Question: I raised this question due to curiousity while using Google Goggle and Google's "Search by Image".
If you try giving Google an image to search, it can show you some results. Identical images work best (of course), but taken photo of various objects could be difficult.
I guess Google Goggle has workaround a bit by using text recognition and image matching recognition. If text recognition found the text, for instance, "SONY", then things might get simpler. If a brand's image is detected, then things should be simpler as well. The same goes with other famous brand and famous landmark, such as an Eiffel Tower. Having text and brand's image could help recognize things easily.
But if we are to search for something more obscure (need a better wording here), for instance, take this ramen image.

If you put this image into Google, you will get images of various other images that have similar colors and sometimes similar shape. Heck, there are other ramen images in the result, but I think it would be better if these ramen images are up in the top, since we input a ramen image, and our context here is ramen.
So here is my question, will it be possible to create such a software that can understand the context of the image? How can we express the context in the software?
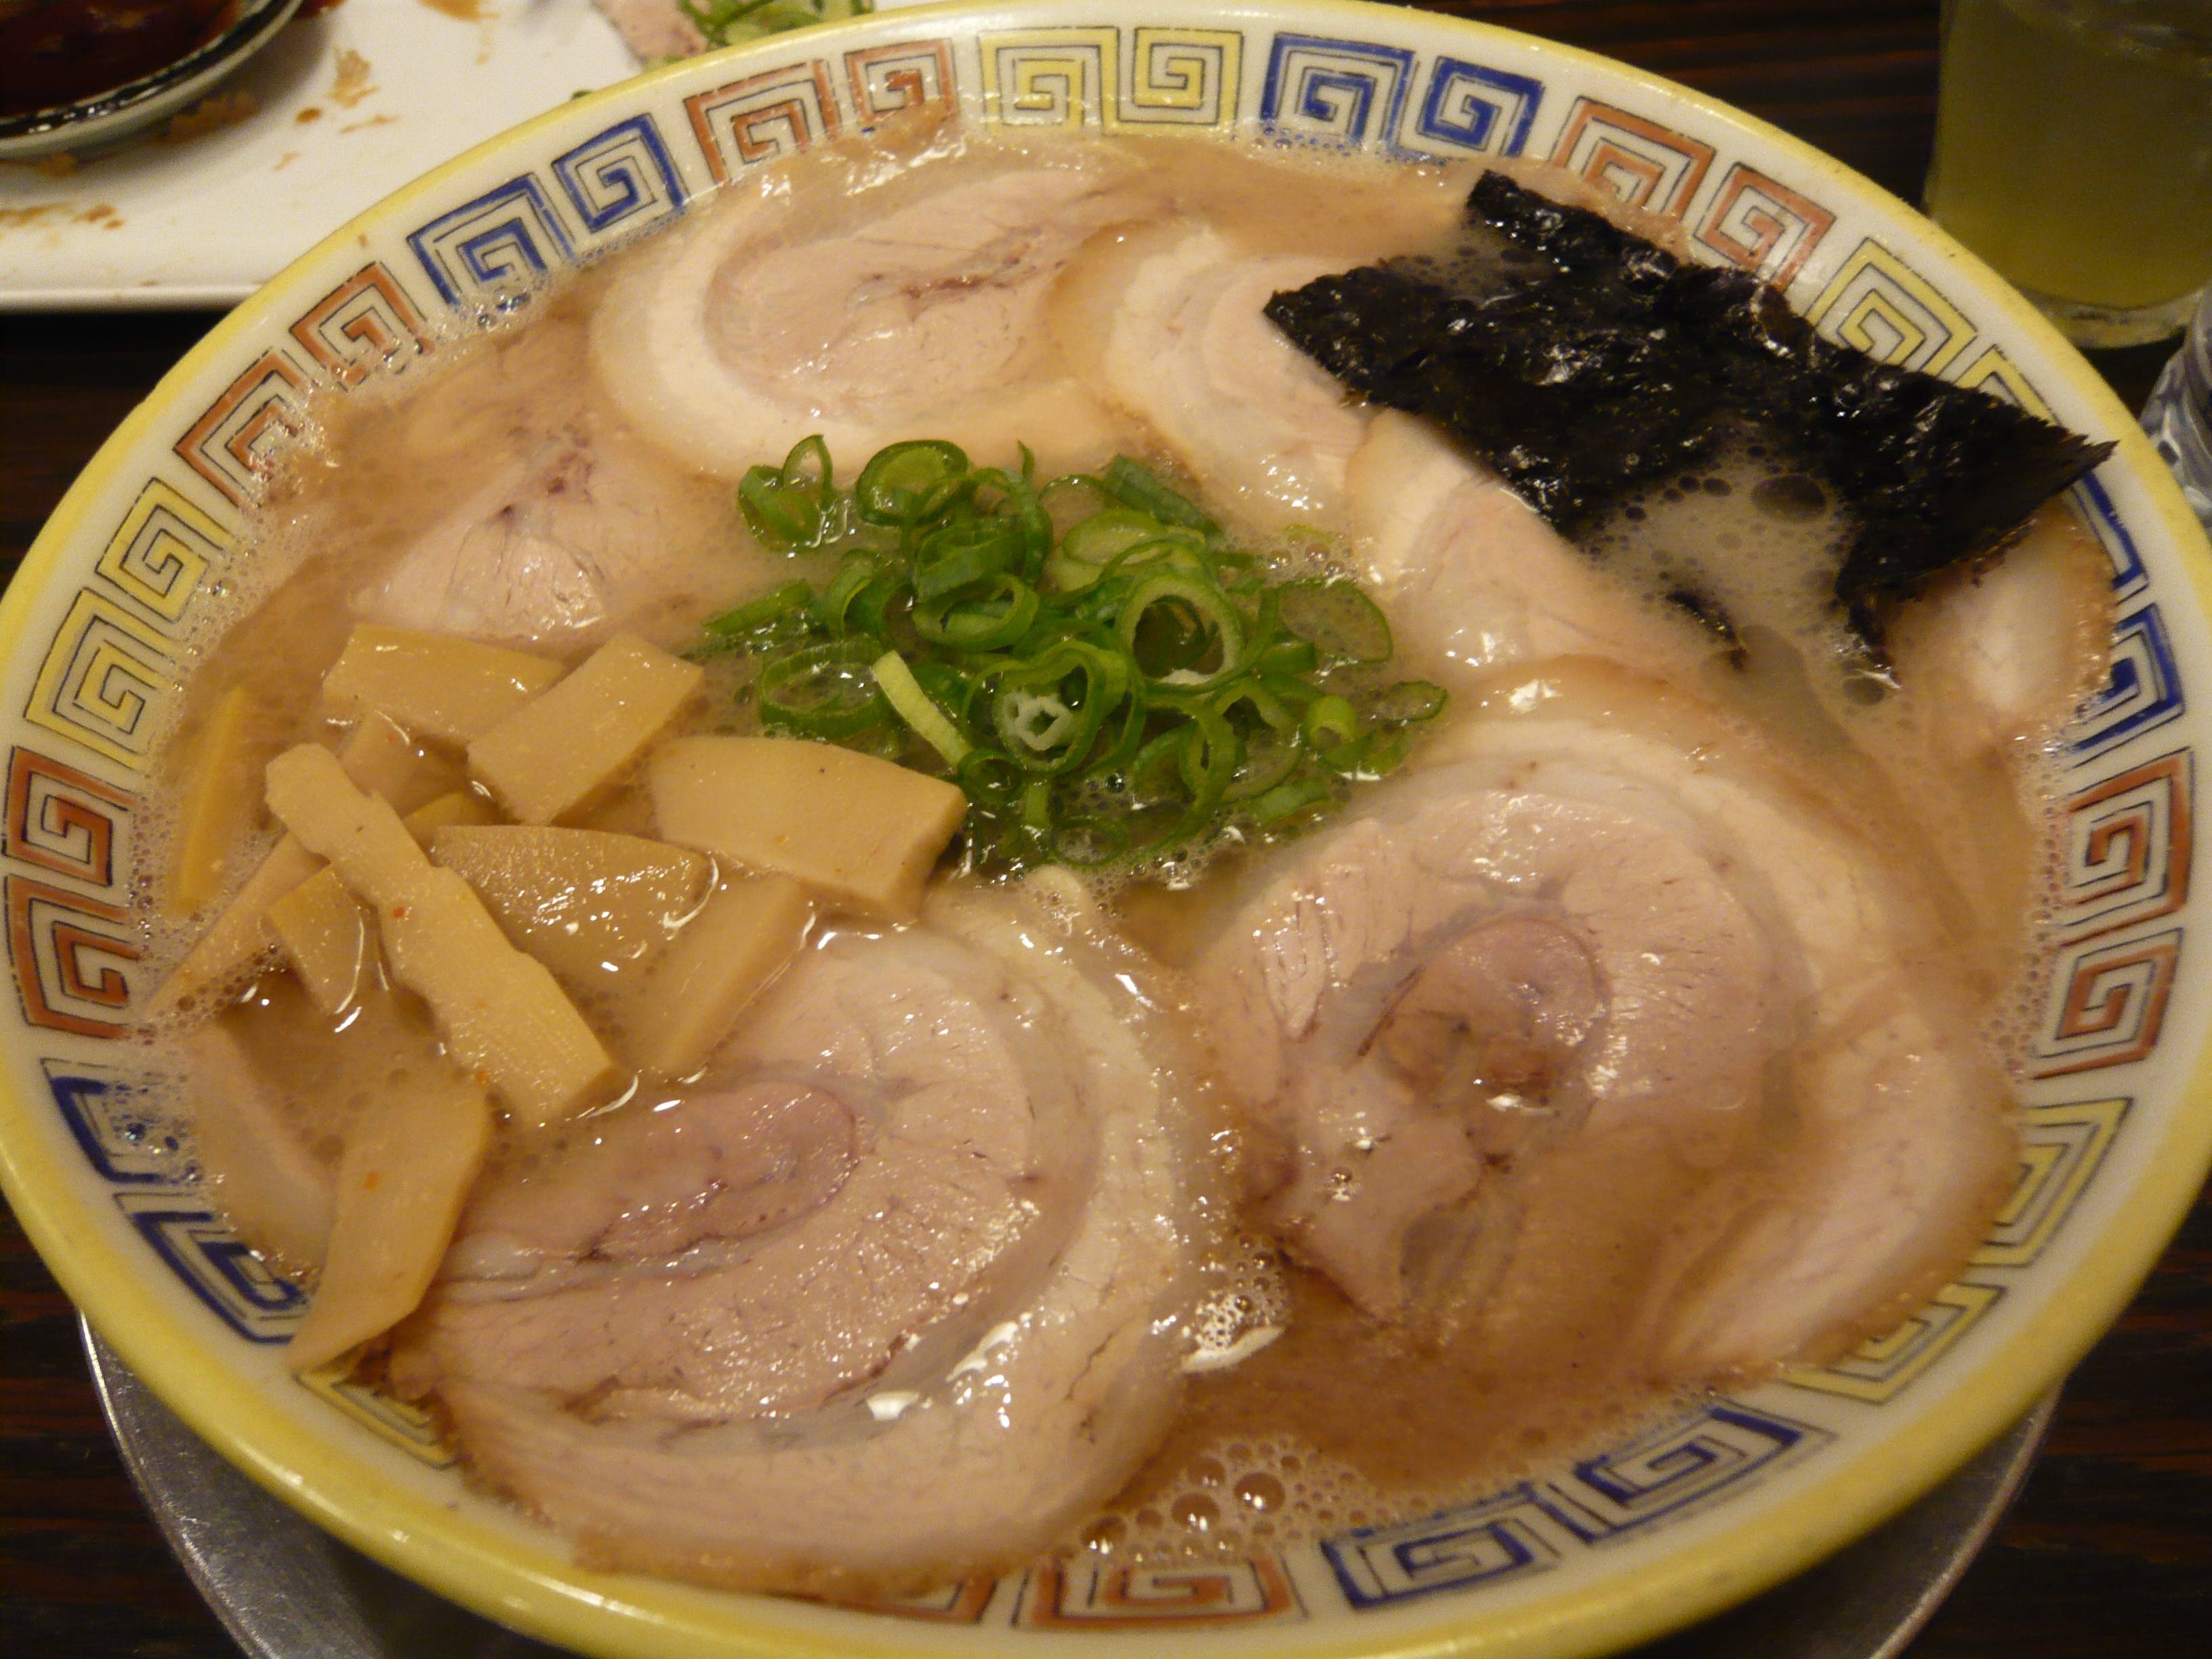
Answer: Man, you just pointet out the very reason why so much people work on computer vision.
Is is quite easy to mathematically describe objects. Color, shape, density, . . .
All those can be calculated easily.
But computer vision becomes very complex when talking about "real life objects".
Angle, luminosity, and simply non consistency make it really almost impossible to detect an object accurately.
When working on computer vision, you should always ask yourself : what makes the object I want to recognize unique ?
What descriptor can I use that no other object possess ?
Ask yourself the question for theses ramen. Let's say I simply want to detect ramens.
What if the color of the soup changes? What if the meat is bigger ?
If you want to know more, you should read about pattern recognition and pattern matching.
And if you can find the solution to this kind of problems in a generic way, you can register for the nobel price I think :)
Some things are quite well known nowadays, like face recognition or OCR; but they are often quite specialized and apply to only one domain.
Think about it, even Google's image search algorithm sucks when you feed it with ramen.
It is pretty efficient with sudoku though, as he knows exactly what he is searching for.
All the difference is made in training, where you give a list of assumptions to help the algorithm.
So basically you got it. either you create a really nice computer vision system good at detecting one thing based on a lot of assumptions, or an "ok" but quite generic one :).
The choice mostly depends on your application